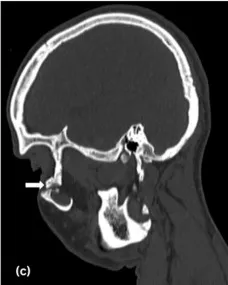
Sagittal views of head CT showing the malunited zygomaticomaxillary complex fracture.
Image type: radiology (ct)